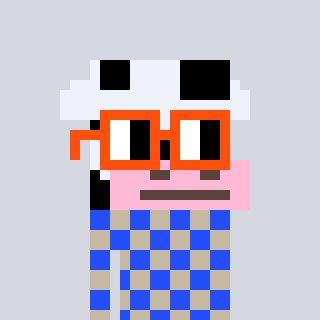
a pixel art character with square orange glasses, a cow-shaped head and a bege-colored body on a cool background